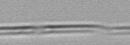
Label: Pseudo-nitzschia